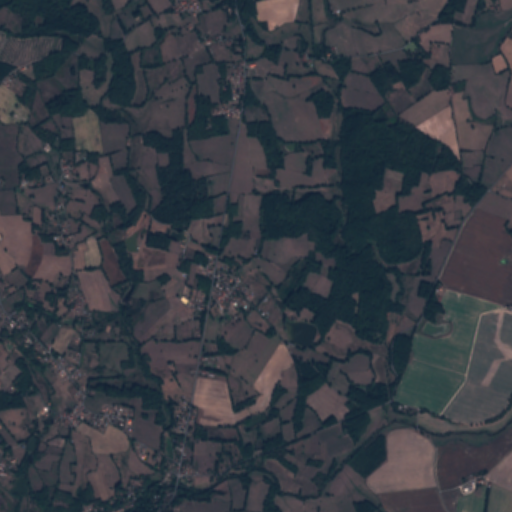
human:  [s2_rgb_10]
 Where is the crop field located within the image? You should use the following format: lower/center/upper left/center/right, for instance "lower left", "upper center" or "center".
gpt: The crop field is located in the lower right of the image.
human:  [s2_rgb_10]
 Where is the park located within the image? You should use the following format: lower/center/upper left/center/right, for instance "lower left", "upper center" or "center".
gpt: The park is located in the center right of the image.
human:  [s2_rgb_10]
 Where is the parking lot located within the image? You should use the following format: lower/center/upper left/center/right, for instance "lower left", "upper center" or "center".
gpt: The parking lot is located in the lower center of the image.
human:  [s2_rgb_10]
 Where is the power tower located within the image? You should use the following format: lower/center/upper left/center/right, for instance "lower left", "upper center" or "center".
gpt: The power tower is located in the upper left of the image.
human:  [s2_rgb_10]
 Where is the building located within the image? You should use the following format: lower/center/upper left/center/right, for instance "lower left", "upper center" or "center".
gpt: There is no building in the image.